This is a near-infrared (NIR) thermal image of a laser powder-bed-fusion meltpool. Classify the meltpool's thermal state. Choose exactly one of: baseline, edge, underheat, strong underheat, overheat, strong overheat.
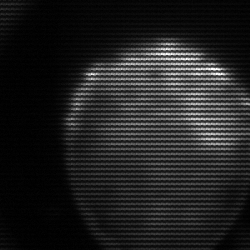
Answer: edge